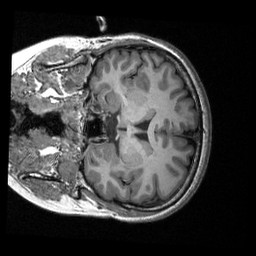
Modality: T1w
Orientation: coronal
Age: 22
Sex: female
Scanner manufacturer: siemens
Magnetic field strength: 3 T
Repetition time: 2.53 s
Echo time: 0.00309 s